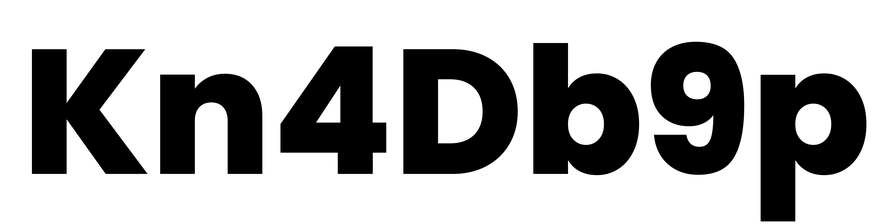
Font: Poppins-ExtraBold